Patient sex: M
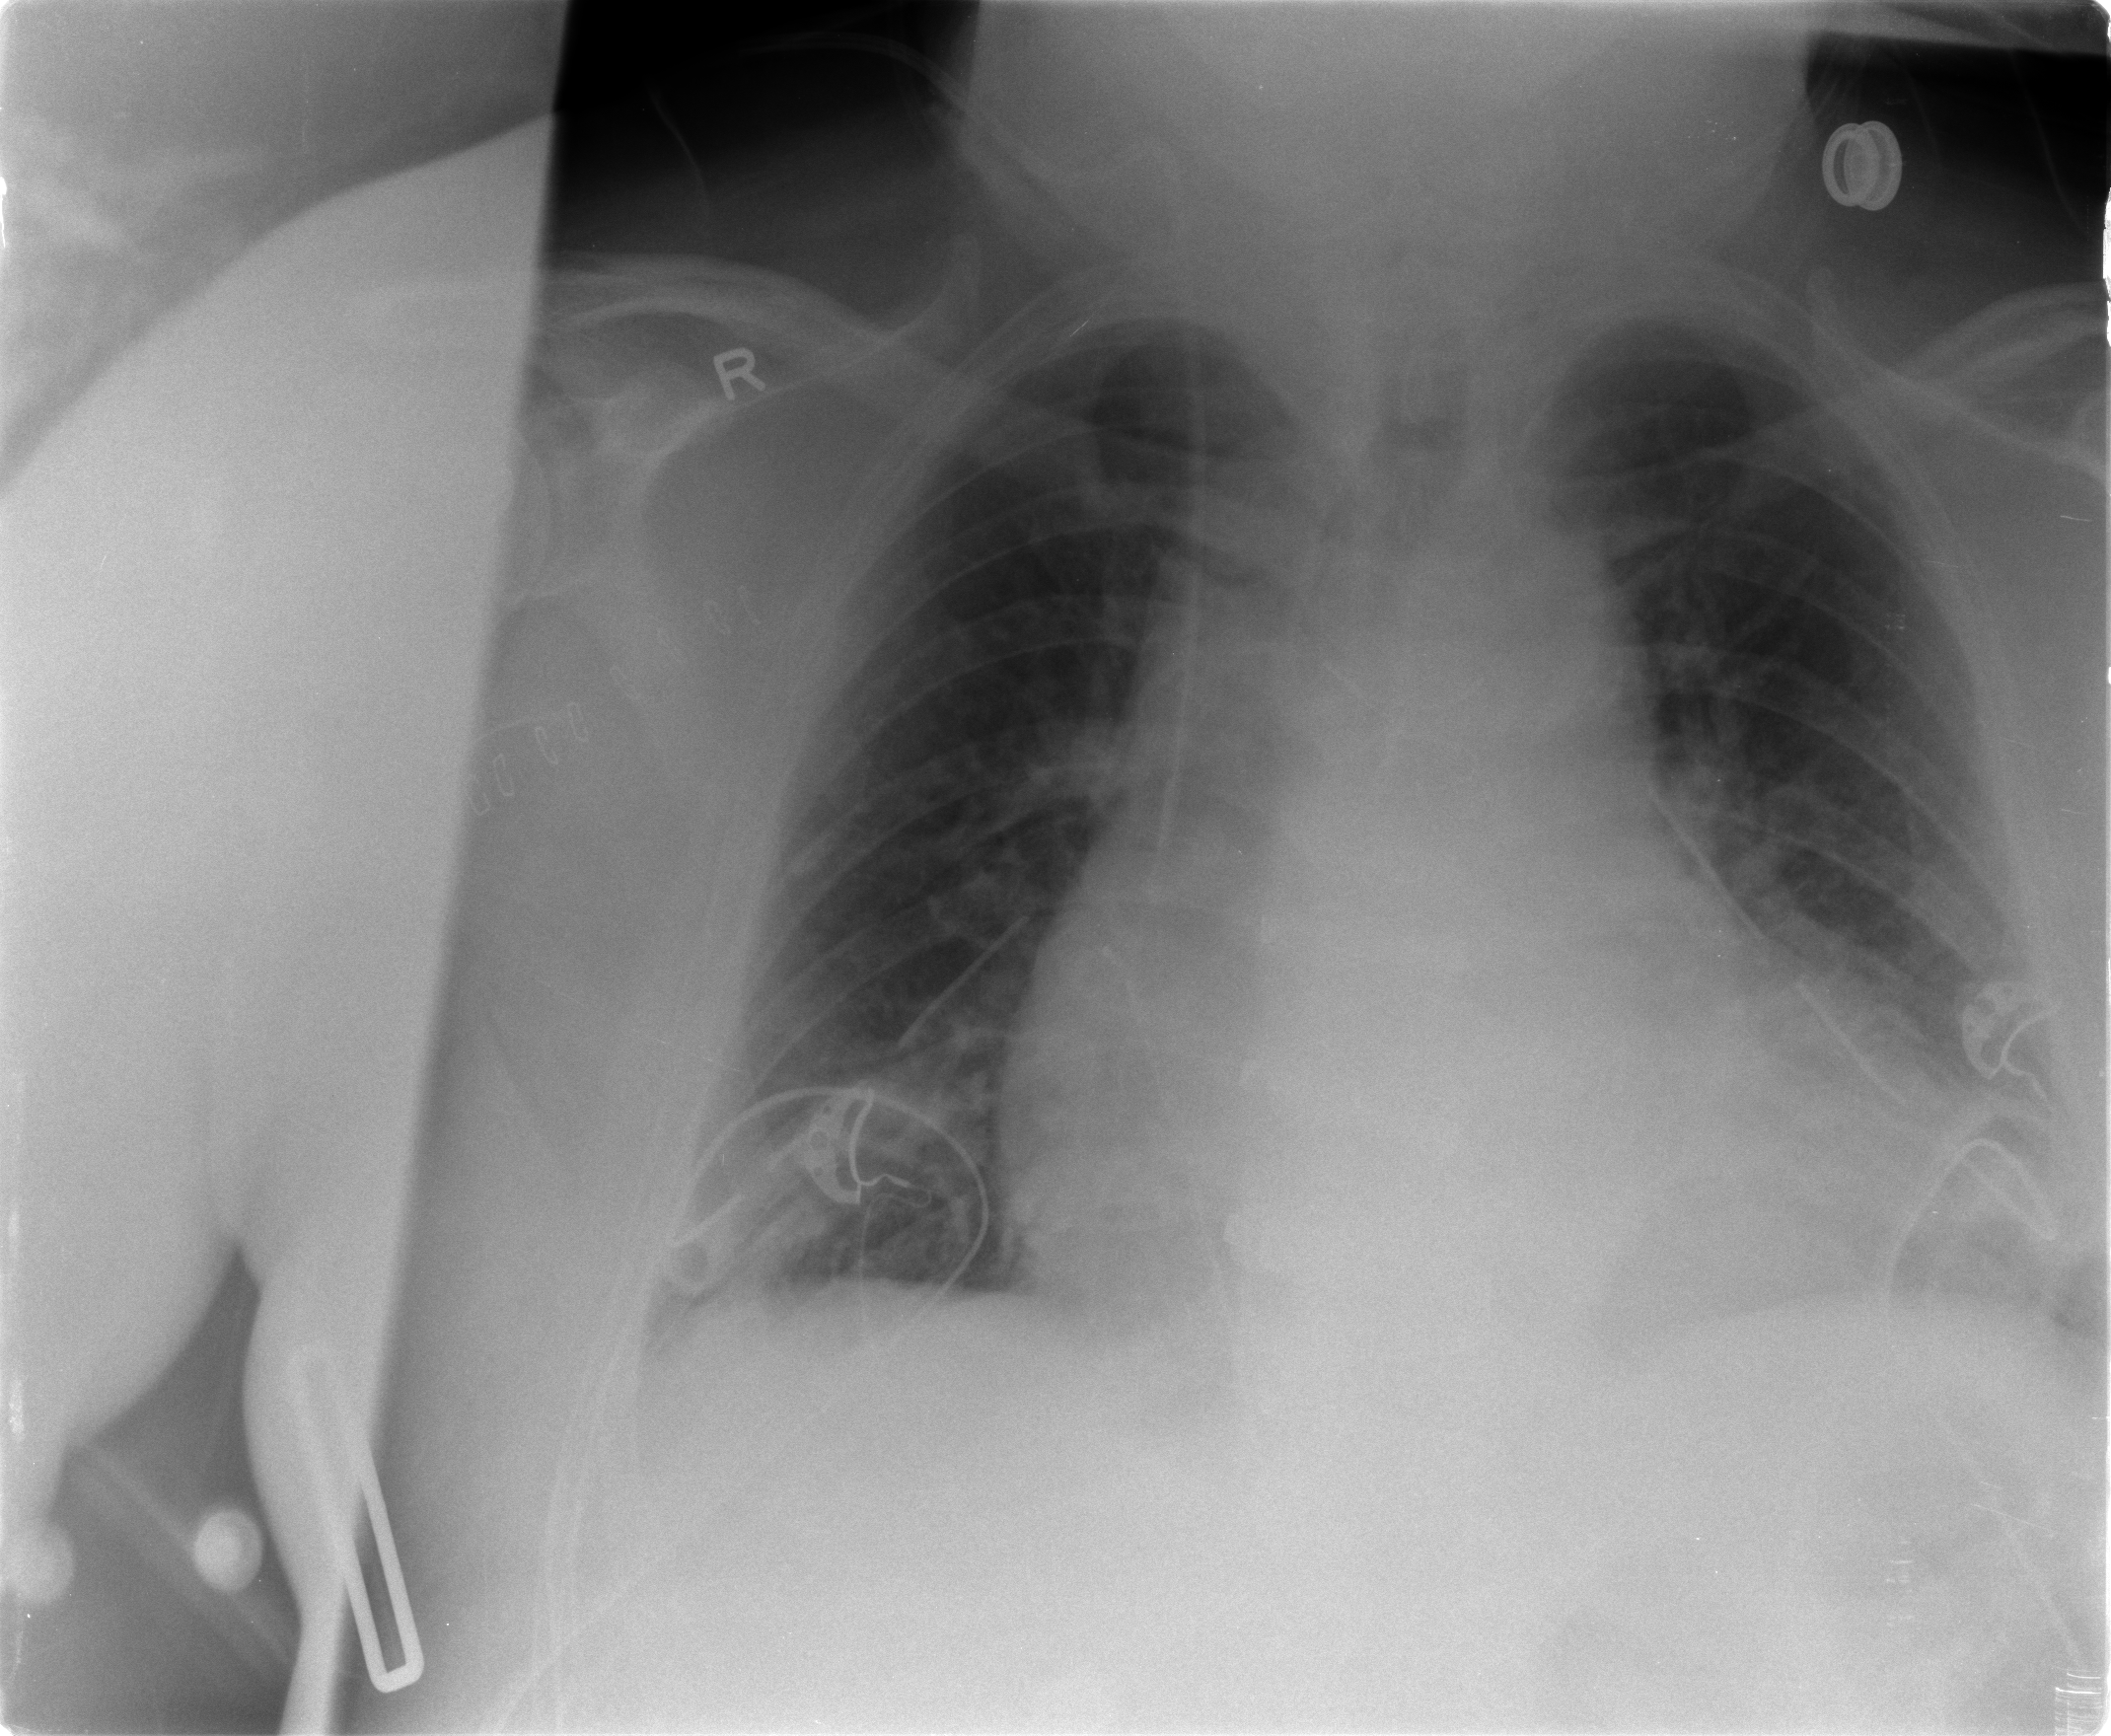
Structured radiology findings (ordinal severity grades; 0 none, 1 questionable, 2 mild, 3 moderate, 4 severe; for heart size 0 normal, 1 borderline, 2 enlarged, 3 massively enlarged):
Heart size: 2
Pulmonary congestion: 2
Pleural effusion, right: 2
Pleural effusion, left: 1
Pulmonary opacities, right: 1
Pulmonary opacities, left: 1
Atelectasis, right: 1
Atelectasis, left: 1